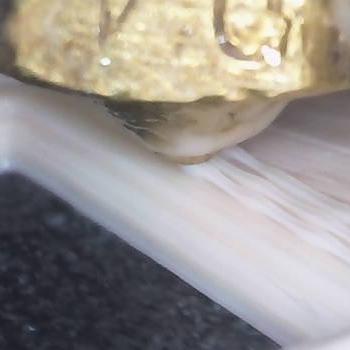
Flow rate: 47%